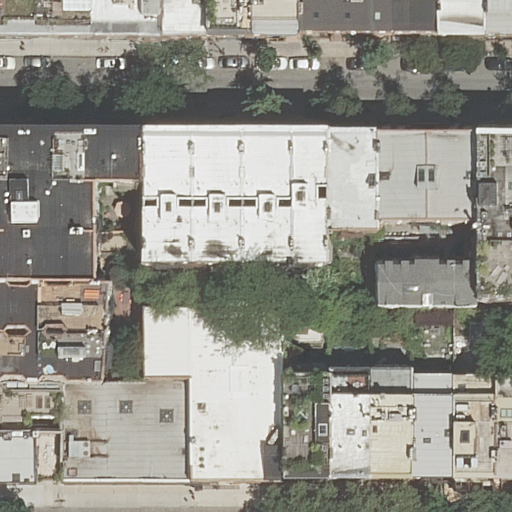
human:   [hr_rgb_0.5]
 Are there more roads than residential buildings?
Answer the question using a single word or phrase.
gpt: no

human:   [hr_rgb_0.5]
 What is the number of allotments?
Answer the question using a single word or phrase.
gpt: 0

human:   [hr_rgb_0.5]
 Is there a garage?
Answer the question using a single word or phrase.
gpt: no

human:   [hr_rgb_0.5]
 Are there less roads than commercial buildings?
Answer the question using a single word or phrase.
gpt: no

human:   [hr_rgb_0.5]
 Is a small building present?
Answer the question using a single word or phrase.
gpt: yes

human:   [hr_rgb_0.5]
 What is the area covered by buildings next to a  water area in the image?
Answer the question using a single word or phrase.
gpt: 0m2

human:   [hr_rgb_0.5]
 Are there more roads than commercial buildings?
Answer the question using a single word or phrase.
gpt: yes

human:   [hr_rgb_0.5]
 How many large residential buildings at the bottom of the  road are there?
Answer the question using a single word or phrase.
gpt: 3

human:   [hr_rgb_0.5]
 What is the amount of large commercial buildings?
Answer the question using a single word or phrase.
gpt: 0

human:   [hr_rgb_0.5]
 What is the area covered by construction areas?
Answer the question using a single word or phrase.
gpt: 0m2

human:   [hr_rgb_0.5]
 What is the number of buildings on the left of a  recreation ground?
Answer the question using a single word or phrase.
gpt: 0

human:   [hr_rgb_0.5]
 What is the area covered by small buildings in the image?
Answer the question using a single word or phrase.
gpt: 631m2

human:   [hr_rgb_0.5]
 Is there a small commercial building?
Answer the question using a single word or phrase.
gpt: no

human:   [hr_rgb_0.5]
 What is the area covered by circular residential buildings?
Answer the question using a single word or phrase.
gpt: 0m2

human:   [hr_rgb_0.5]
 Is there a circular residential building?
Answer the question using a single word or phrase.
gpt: no

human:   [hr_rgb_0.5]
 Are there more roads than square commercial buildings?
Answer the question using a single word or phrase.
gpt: yes

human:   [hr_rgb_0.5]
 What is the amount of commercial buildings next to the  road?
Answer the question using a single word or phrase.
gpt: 0

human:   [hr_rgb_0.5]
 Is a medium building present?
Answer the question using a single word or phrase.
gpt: yes

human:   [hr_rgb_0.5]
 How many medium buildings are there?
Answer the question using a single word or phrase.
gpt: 16

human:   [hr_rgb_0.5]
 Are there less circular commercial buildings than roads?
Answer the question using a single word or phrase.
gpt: yes

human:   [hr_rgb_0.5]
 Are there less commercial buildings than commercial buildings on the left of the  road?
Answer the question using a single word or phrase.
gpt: no

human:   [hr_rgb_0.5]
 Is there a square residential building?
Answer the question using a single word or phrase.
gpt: no

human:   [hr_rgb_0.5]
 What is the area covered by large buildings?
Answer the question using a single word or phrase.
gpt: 2397m2

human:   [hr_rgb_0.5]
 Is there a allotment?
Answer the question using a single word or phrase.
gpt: no

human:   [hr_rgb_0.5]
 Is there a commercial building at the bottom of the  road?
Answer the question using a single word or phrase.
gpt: no

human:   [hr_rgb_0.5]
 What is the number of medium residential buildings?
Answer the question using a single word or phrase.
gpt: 16

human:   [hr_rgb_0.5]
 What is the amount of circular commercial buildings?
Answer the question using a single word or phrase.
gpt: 0

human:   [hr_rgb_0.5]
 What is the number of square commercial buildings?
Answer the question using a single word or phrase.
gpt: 0

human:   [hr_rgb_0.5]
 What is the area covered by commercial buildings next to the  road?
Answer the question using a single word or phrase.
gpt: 0m2

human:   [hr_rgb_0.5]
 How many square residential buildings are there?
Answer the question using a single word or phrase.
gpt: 0

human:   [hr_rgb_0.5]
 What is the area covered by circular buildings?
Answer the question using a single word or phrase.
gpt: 0m2

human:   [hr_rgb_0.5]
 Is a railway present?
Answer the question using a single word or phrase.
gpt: no

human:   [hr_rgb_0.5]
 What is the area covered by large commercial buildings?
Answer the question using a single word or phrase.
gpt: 0m2

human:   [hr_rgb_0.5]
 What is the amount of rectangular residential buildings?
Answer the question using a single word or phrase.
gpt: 27

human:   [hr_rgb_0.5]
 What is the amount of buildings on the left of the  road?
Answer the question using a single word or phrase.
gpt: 9

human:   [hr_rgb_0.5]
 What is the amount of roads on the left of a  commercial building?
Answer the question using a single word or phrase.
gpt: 0